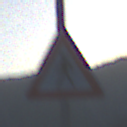
Verkehrszeichen: FussgaengerRechts
Umgebung: Outdoor, RoadRail
Tageszeit: SunriseSunset
Wetter: Clear
Licht: Natural
Jahreszeit: NotSpecified
Kontrast: LowContrast